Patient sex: M
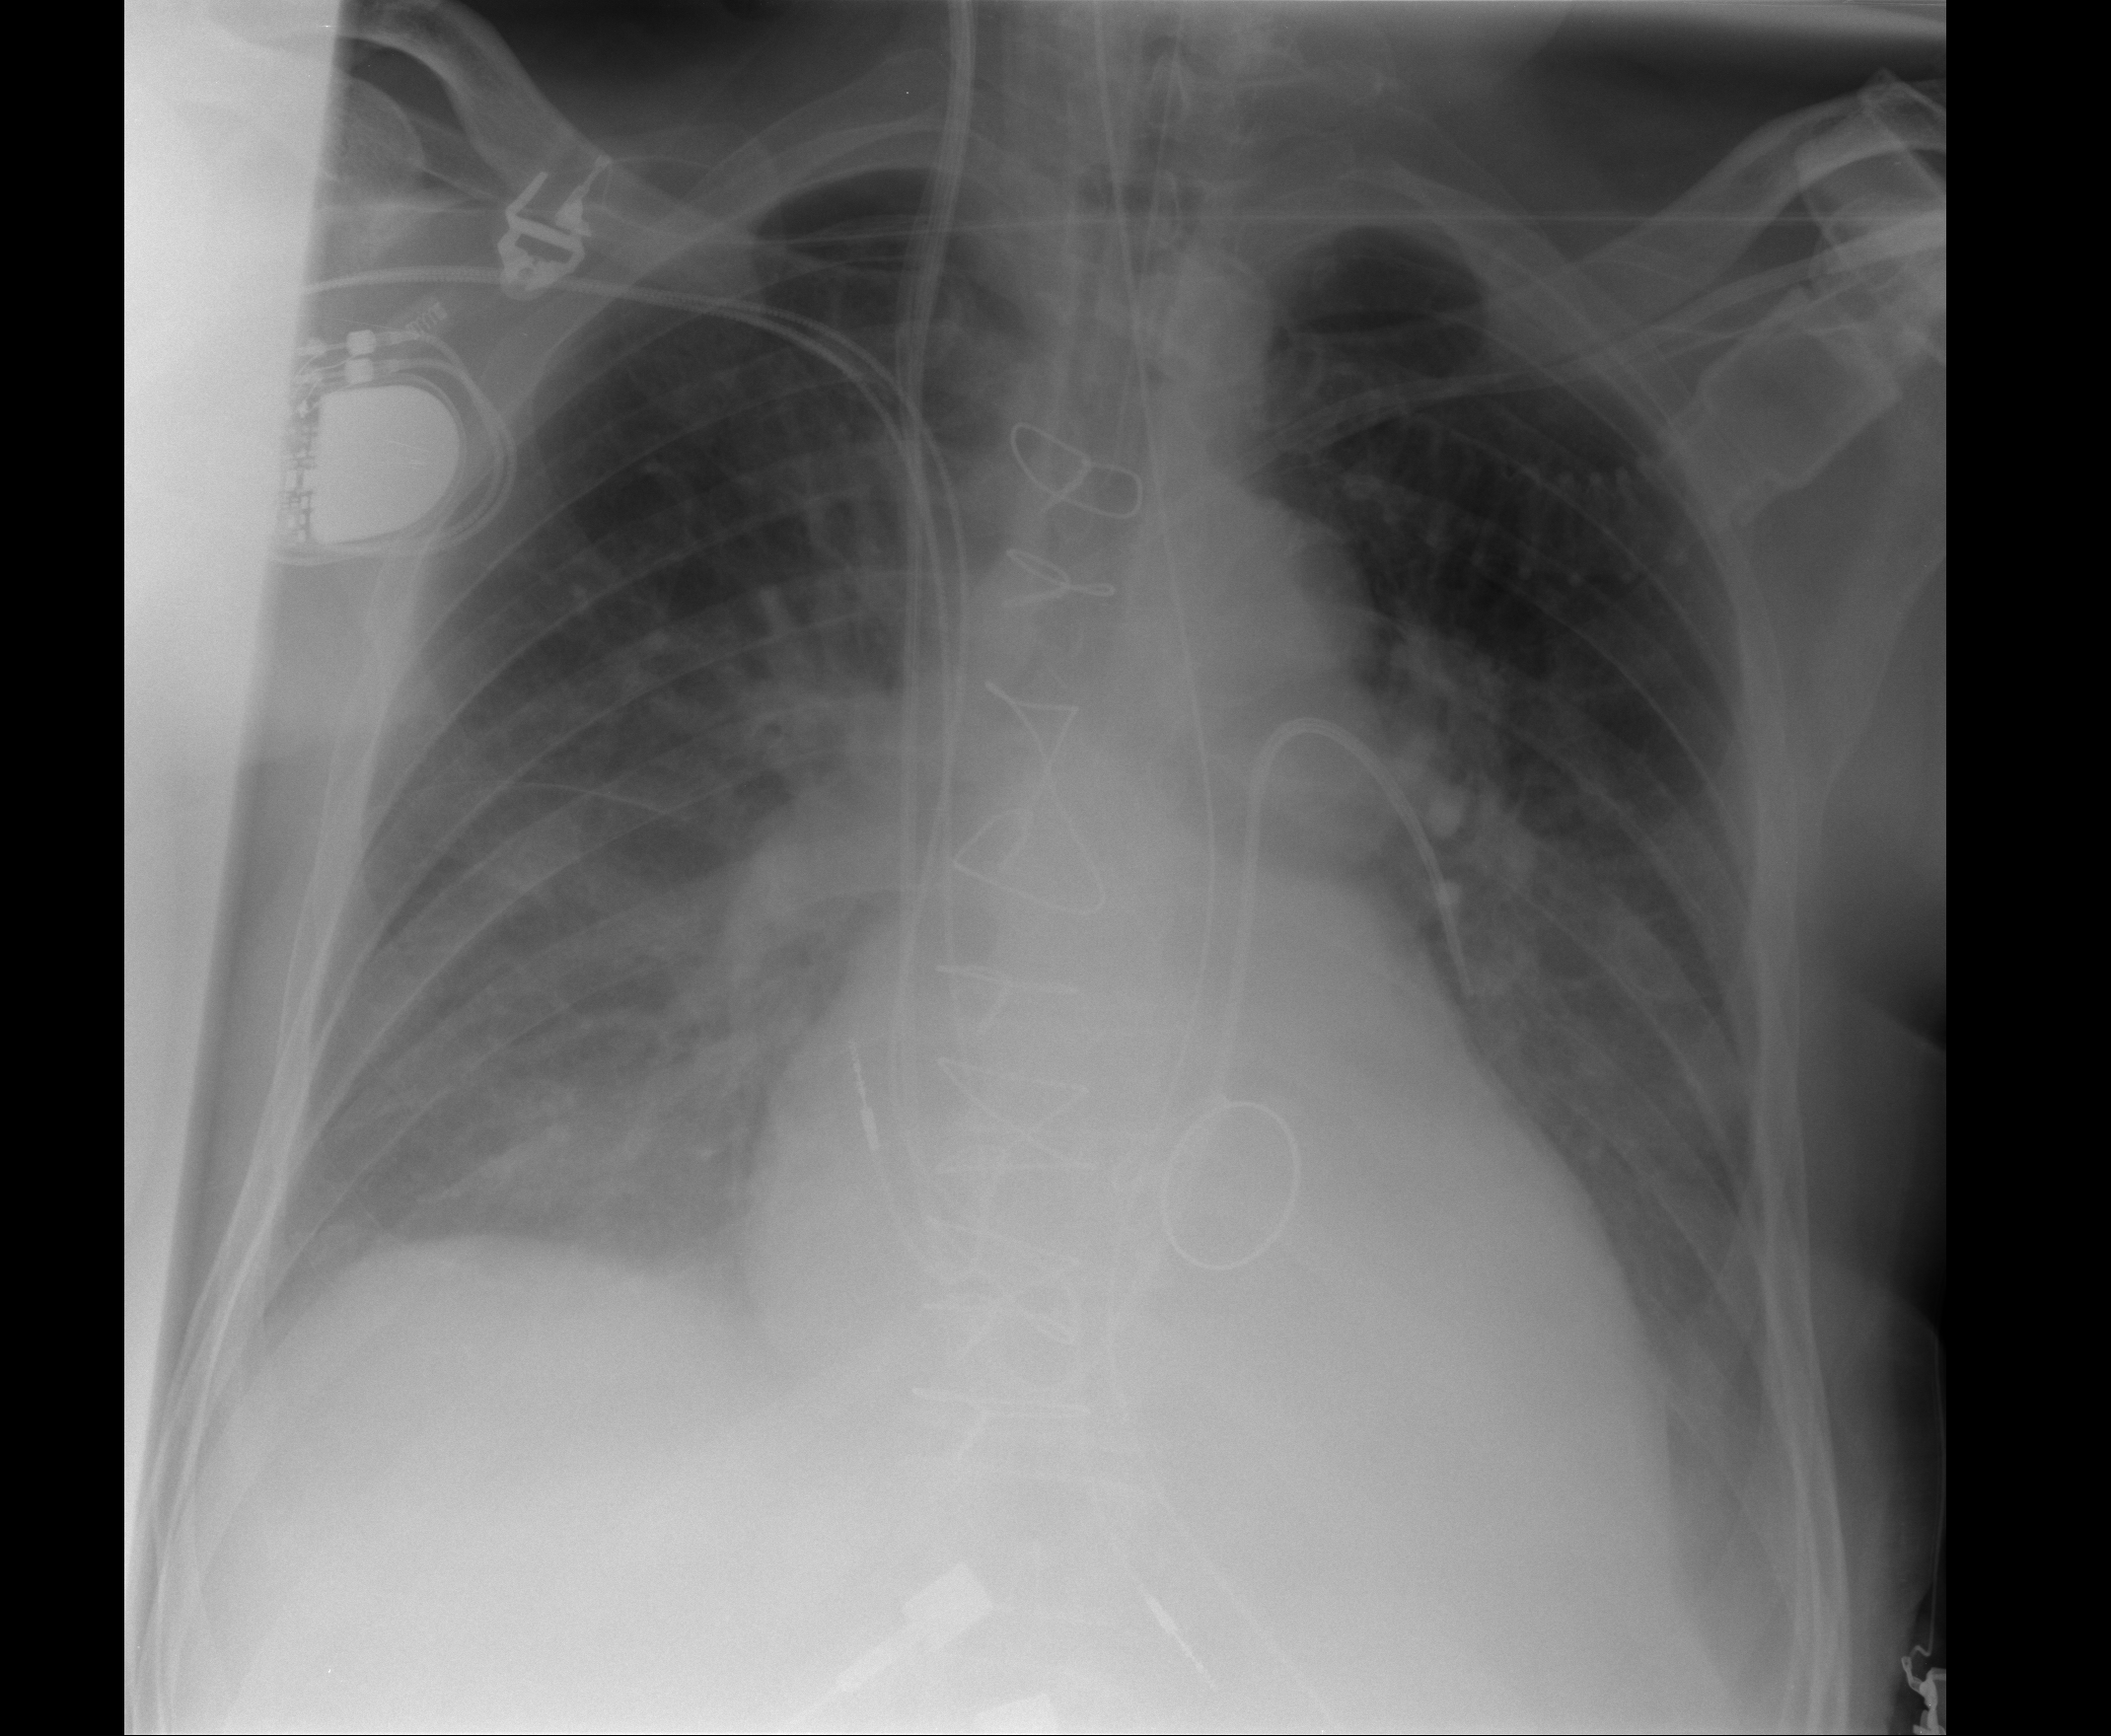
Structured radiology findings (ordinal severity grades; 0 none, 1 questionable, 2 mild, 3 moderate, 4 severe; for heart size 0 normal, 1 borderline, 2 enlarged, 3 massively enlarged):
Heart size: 2
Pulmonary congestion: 3
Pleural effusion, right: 2
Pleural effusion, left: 2
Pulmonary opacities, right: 1
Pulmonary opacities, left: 1
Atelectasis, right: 2
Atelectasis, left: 2